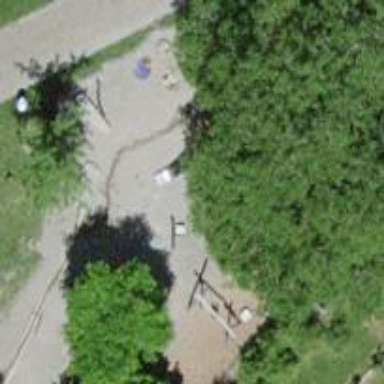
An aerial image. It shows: Playground with slide.